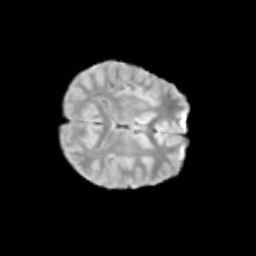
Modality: T2w
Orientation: axial
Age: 11
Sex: female
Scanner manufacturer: siemens
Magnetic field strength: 3 T
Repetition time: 3.8 s
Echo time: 0.07 s